Question: This is probably a question, but I don't know the answer (I have looked but found nothing). I created an iPad app that looks like this:

The red arrow is pointing to a UITabBarController, from which I connected to the other UIViewControllers. I also have a UINavigationController to the right, where I use to go between each of the modal scenes.
My question is: do I really need the that are attached to the UITabBarController? I have a need to programmatically go to one of the tab views from one of the modal scenes, but I can't seem to give an identity to any of the emanating from the UITabBarController, which makes me think they are useless/not used.
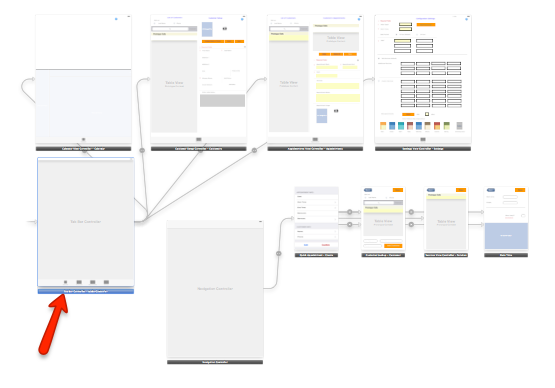
Answer: The answer is YES, they are needed. <URL>